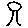
Label: tree